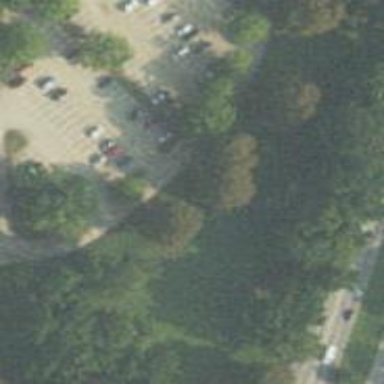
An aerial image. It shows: Disc golf basket.